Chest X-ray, PA view. Patient: 81 years old, sex M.
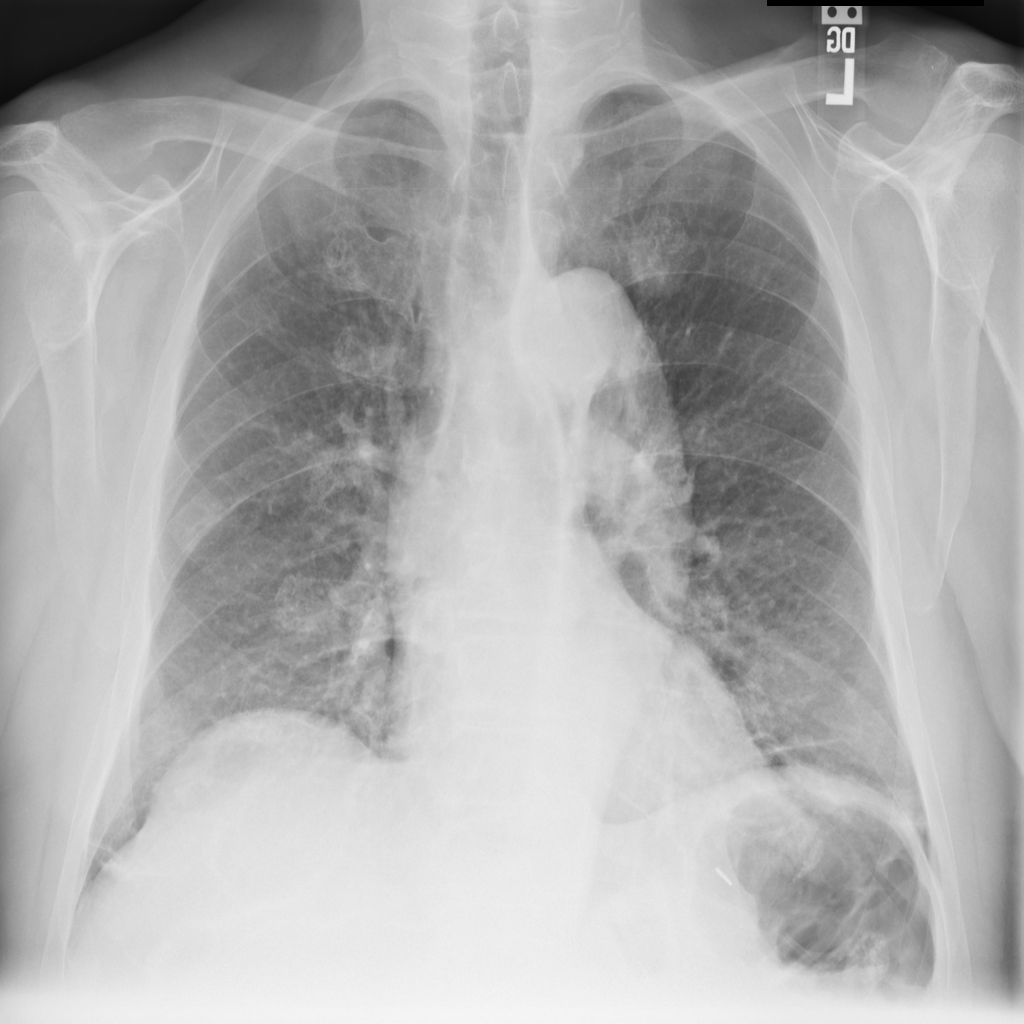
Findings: Emphysema